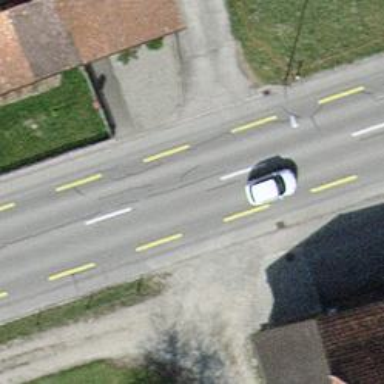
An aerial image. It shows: Primary highway with dedicated lane for cyclists.